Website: lowes
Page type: receipt
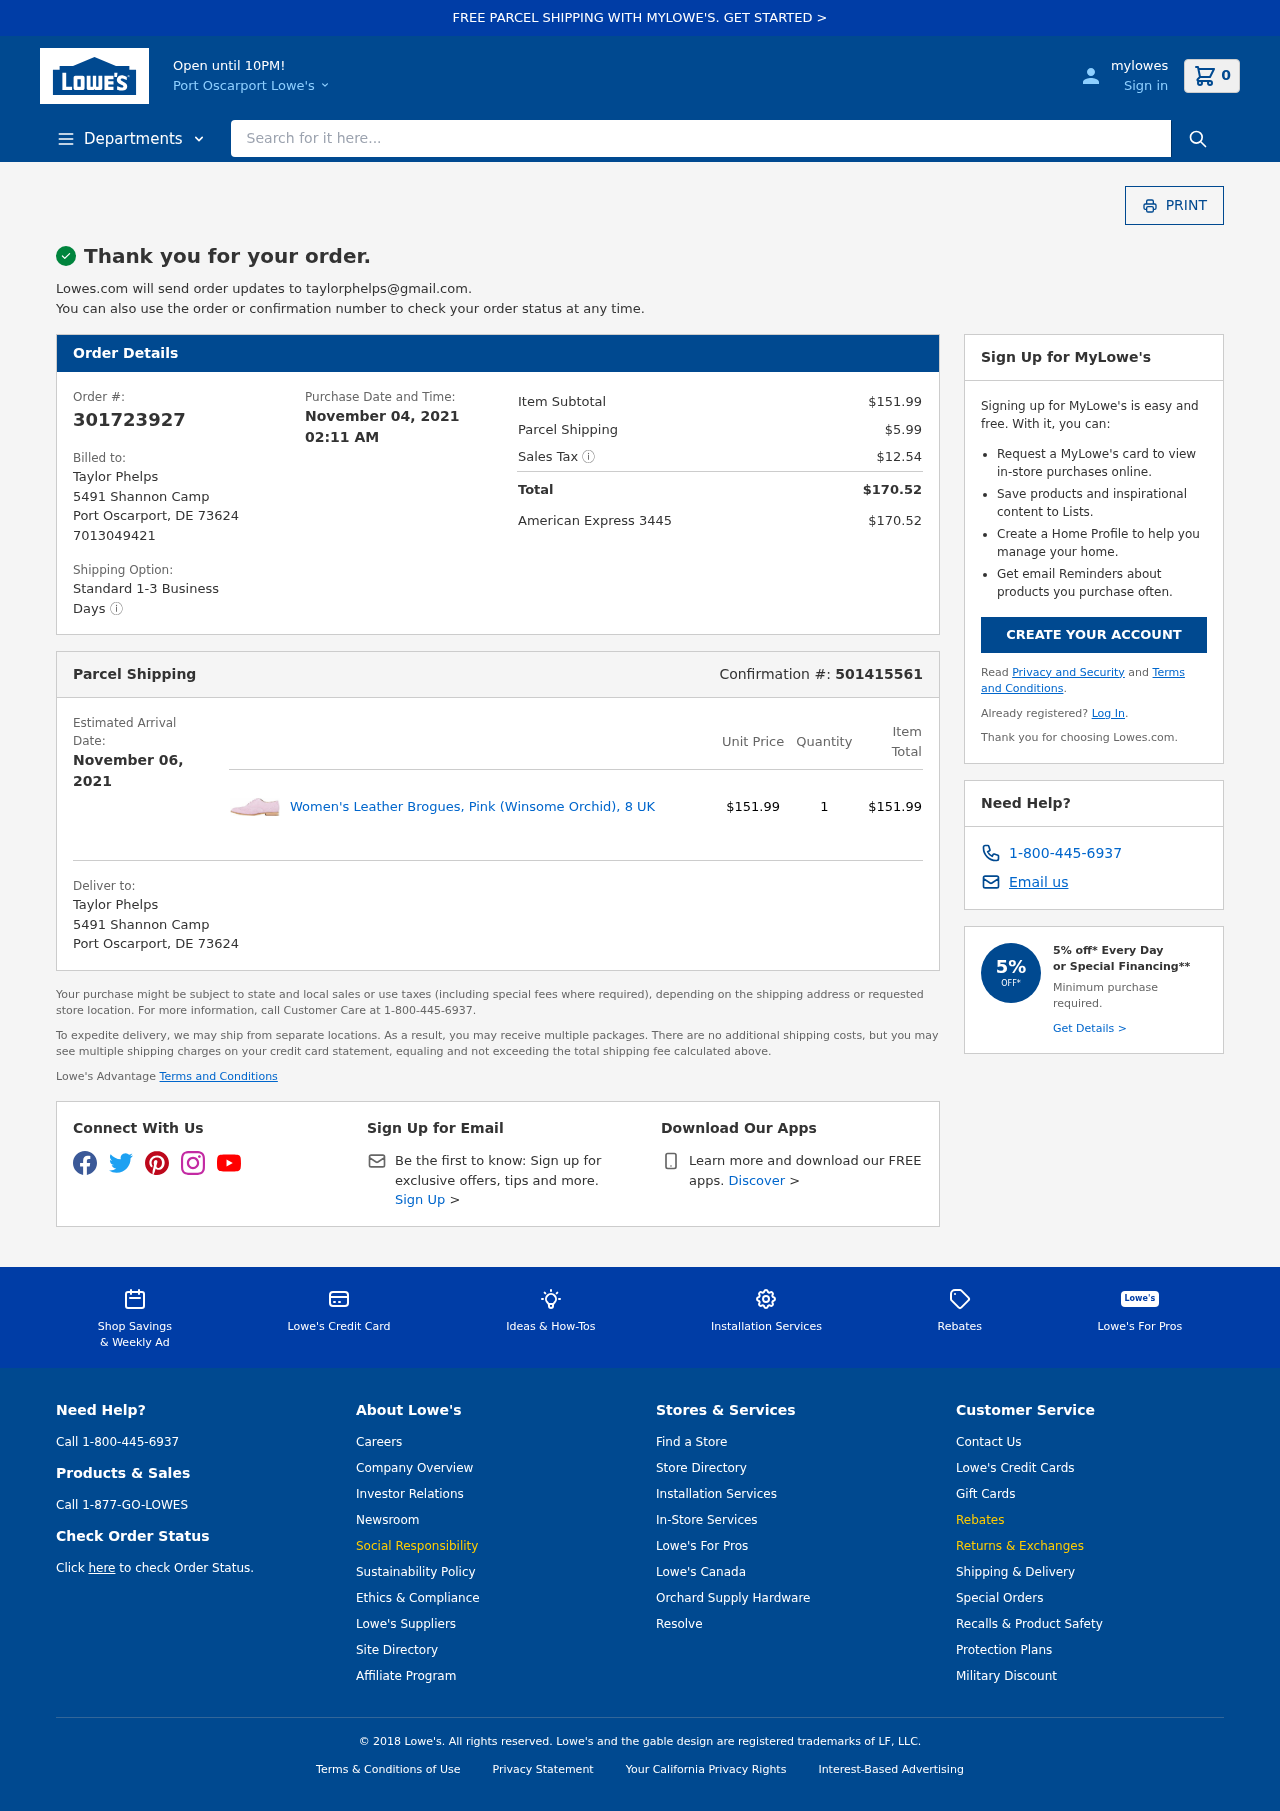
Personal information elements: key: PII_CARD_LAST4
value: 3445
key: PII_CARD_TYPE
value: American Express
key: PII_CITY
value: Port Oscarport
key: PII_EMAIL
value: taylorphelps@gmail.com
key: PII_FULLNAME
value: Taylor Phelps
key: PII_FULLNAME2
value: Taylor Phelps
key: PII_PHONE
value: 7013049421
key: PII_POSTCODE
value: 73624
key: PII_STATE_ABBR
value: DE
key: PII_STREET
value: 5491 Shannon Camp
Product elements: key: PRODUCT1_NAME
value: Women's Leather Brogues, Pink (Winsome Orchid), 8 UK
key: PRODUCT1_PRICE
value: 151.99
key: PRODUCT1_QUANTITY
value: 1
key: PRODUCT1_ITEM_TOTAL
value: $151.99
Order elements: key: ORDER_NUM_ITEMS
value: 0
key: ORDER_ID
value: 301723927
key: ORDER_DATE
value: November 04, 2021 02:11 AM
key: ORDER_SUBTOTAL
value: $151.99
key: ORDER_SHIPPING_COST
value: $5.99
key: ORDER_TAX
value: $12.54
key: ORDER_TOTAL
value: $170.52
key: ORDER_TOTAL2
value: $170.52
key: ORDER_CONFIRMATION
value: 501415561
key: ORDER_DELIVERY_DATE
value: November 06, 2021
Search elements: key: HEADER_SEARCH
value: Search for it here...